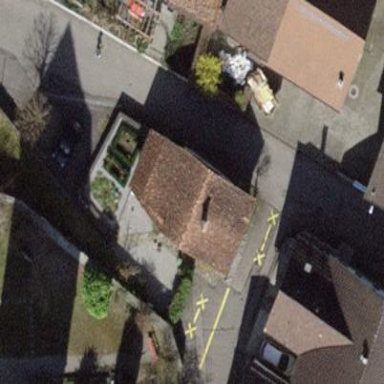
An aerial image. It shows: Simple and straightforward house.